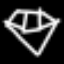
Label: diamond